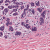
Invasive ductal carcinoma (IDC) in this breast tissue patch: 0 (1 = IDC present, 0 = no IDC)